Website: walmart
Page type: billing-address
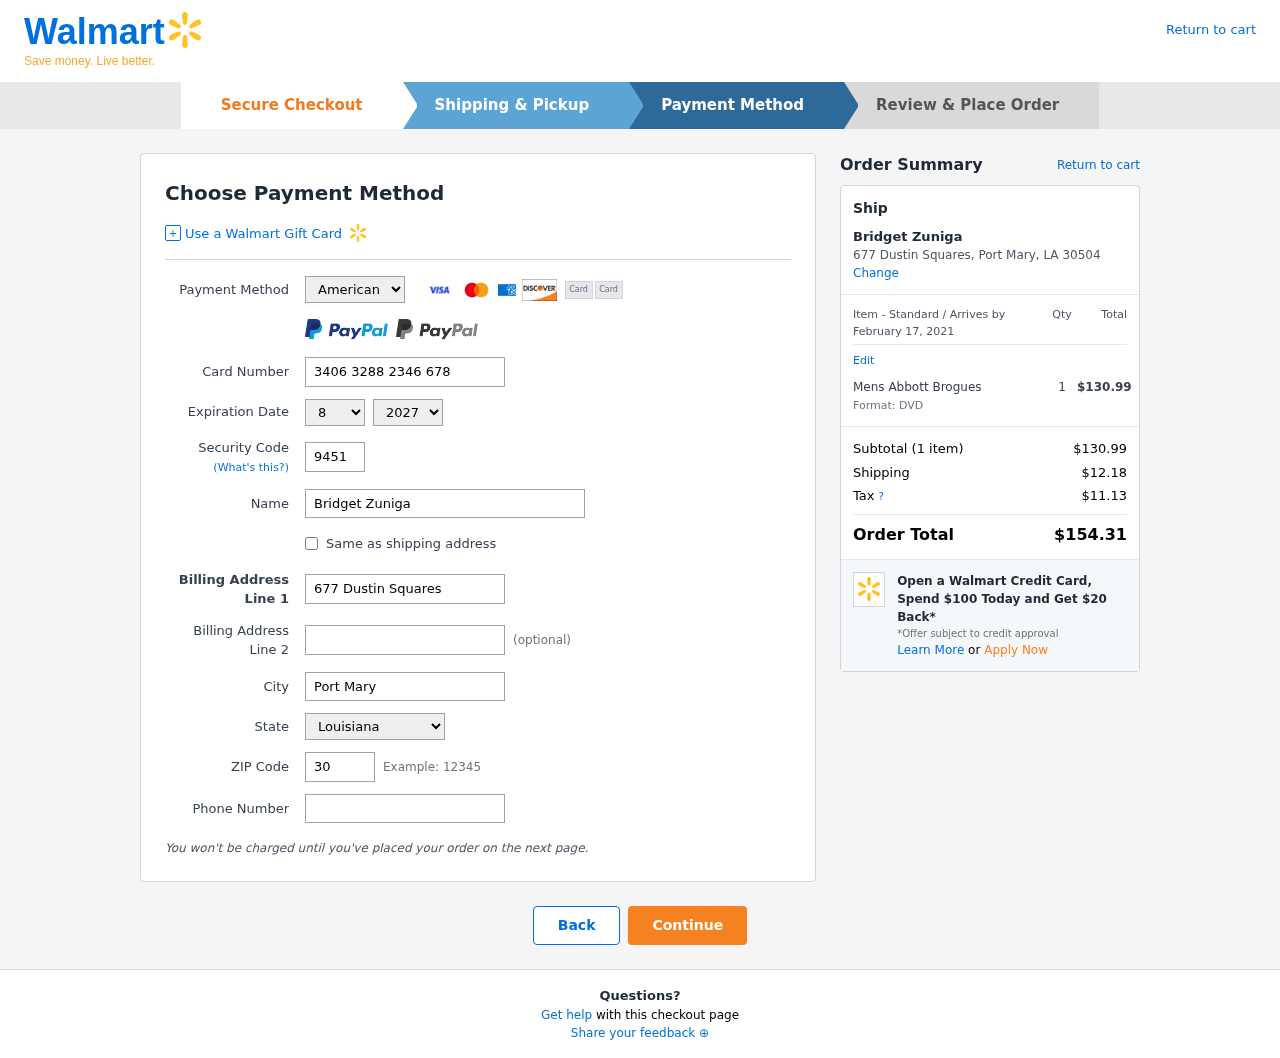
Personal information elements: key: PII_CARD_CVV
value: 9451
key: PII_CARD_EXPIRY_MONTH
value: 08
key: PII_CARD_EXPIRY_YEAR
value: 27
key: PII_CARD_NUMBER
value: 3406 3288 2346 678
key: PII_CARD_TYPE
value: American Express
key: PII_CITY
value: Port Mary
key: PII_CITY_STATE_ZIP
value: Port Mary, LA 30504
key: PII_FULLNAME
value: Bridget Zuniga
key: PII_PHONE
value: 8193763019
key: PII_POSTCODE
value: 30504
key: PII_STATE
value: Louisiana
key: PII_STREET
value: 677 Dustin Squares
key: PII_FULLNAME2
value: Bridget Zuniga
Product elements: key: PRODUCT1_NAME
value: Mens Abbott Brogues
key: PRODUCT1_PRICE
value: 130.99
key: PRODUCT1_QUANTITY
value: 1
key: PRODUCT1_DESC
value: Format: DVD
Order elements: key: ORDER_DELIVERY_DATE
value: February 17, 2021
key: ORDER_NUM_ITEMS
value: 1
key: ORDER_SUBTOTAL
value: $130.99
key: ORDER_SHIPPING_COST
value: $12.18
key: ORDER_TAX
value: $11.13
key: ORDER_TOTAL
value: $154.31